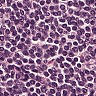
Metastatic tissue present: no